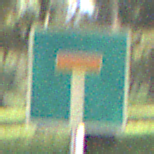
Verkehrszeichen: Sackgasse
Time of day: MorningAfternoon
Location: Outdoor (Nature)
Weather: Clear
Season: NotSpecified
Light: Natural